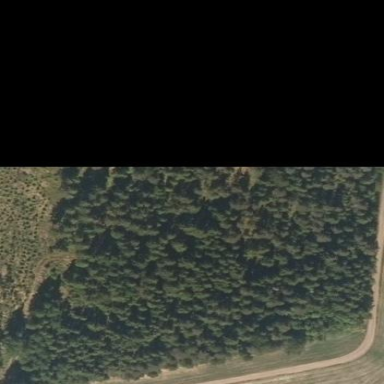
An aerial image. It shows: Woodland with evergreen needle-leaved trees.